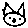
Label: cat